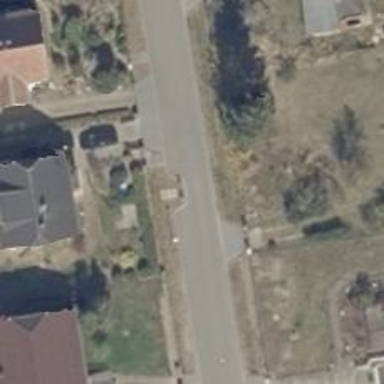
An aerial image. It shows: Traffic calming feature called choker.